Field crop: maize
Growth stage: 1
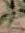
Species: atriplex